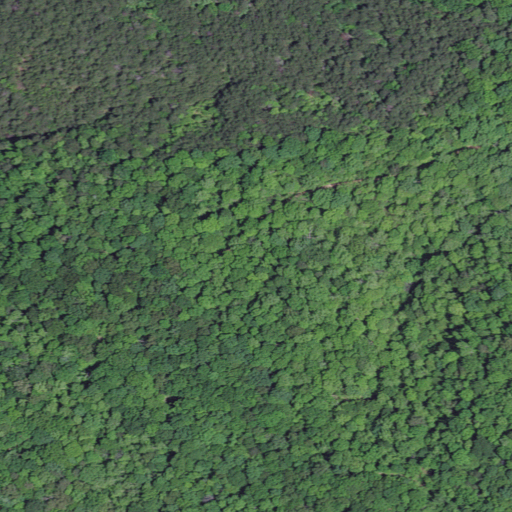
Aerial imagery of plain(s) in Kentucky named Chestnut Flat containing deciduous forest and mixed forest